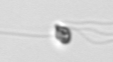
Label: flagellate